Field crop: tomato
Growth stage: 1
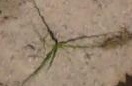
Species: cyperus